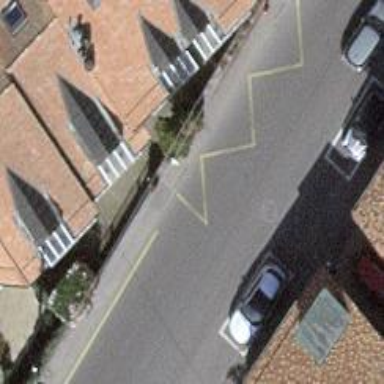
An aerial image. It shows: Sidewalk made of asphalt leading to platform for public transport.